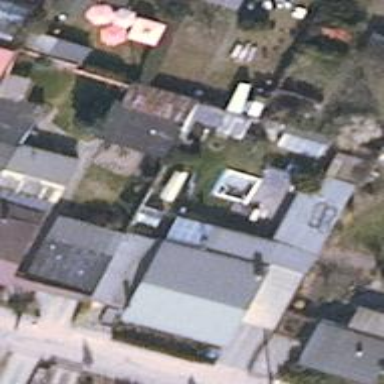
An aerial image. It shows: Simple house.